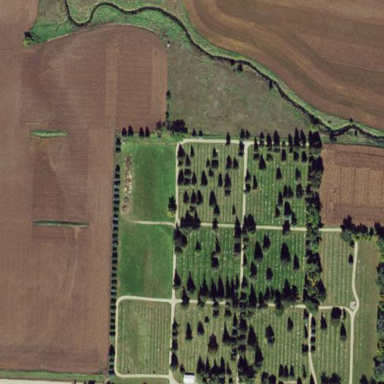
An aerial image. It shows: Cemetery.